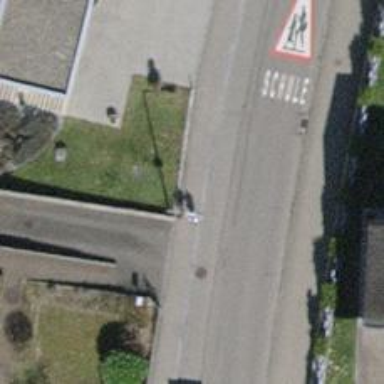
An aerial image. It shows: Sidewalk.